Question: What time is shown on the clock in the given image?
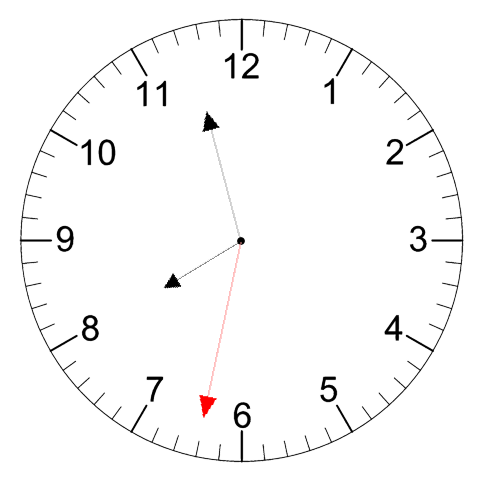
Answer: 07:57:32